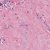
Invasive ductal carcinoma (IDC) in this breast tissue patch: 0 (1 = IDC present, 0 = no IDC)